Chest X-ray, AP view. Patient: 54 years old, sex F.
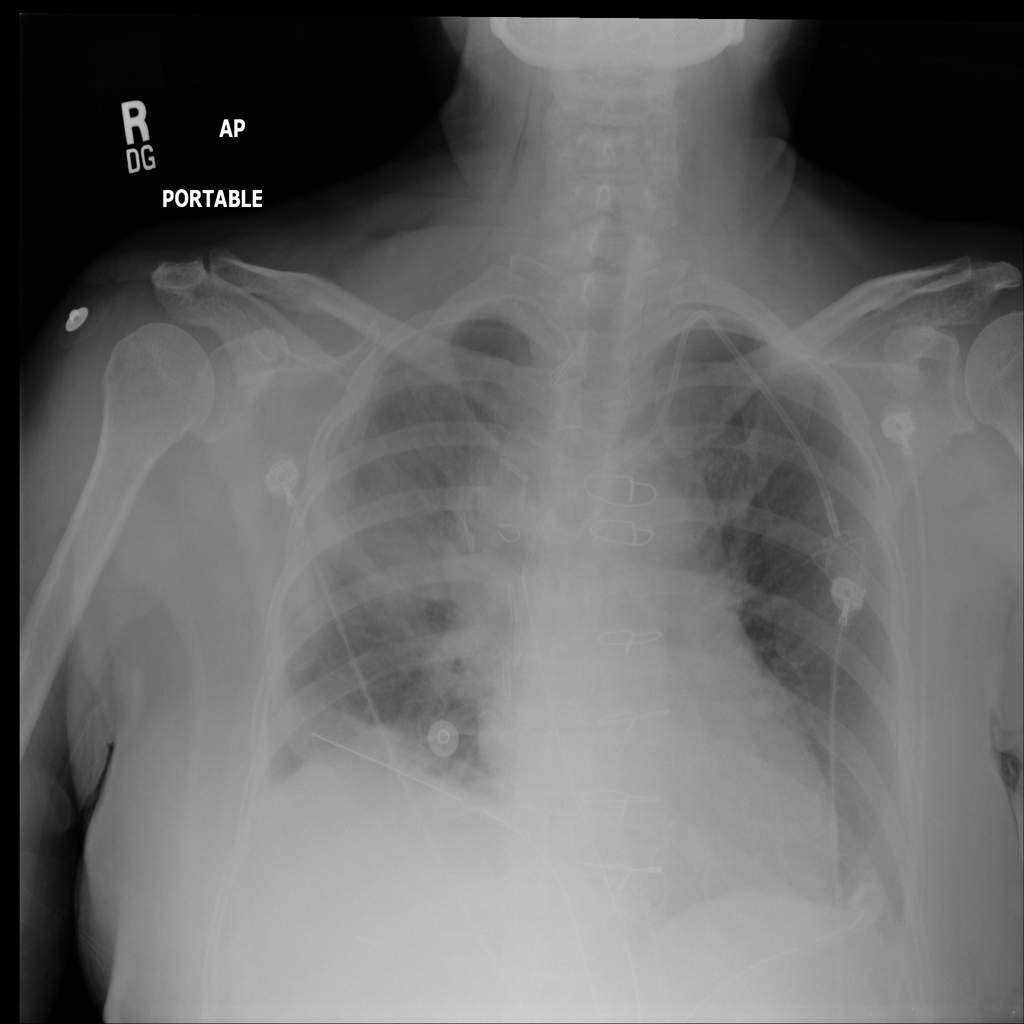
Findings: Emphysema, Infiltration, Pneumothorax